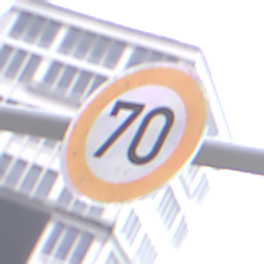
Verkehrszeichen: Geschwindigkeit70
Umgebung: Outdoor, Urban
Tageszeit: MorningAfternoon
Wetter: Overcast
Licht: Natural
Jahreszeit: NotSpecified
Kontrast: LowContrast